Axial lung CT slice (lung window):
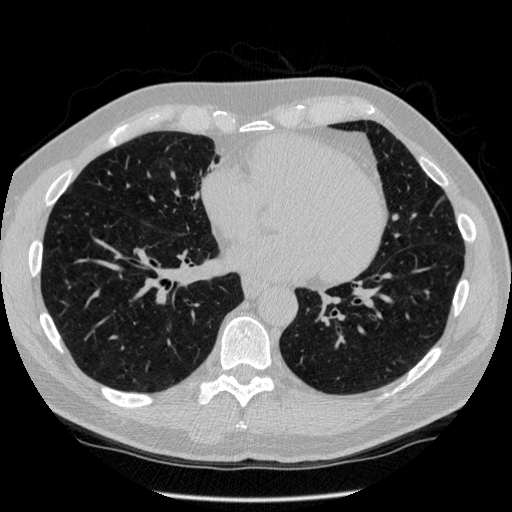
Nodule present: no